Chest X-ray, PA view. Patient: 55 years old, sex F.
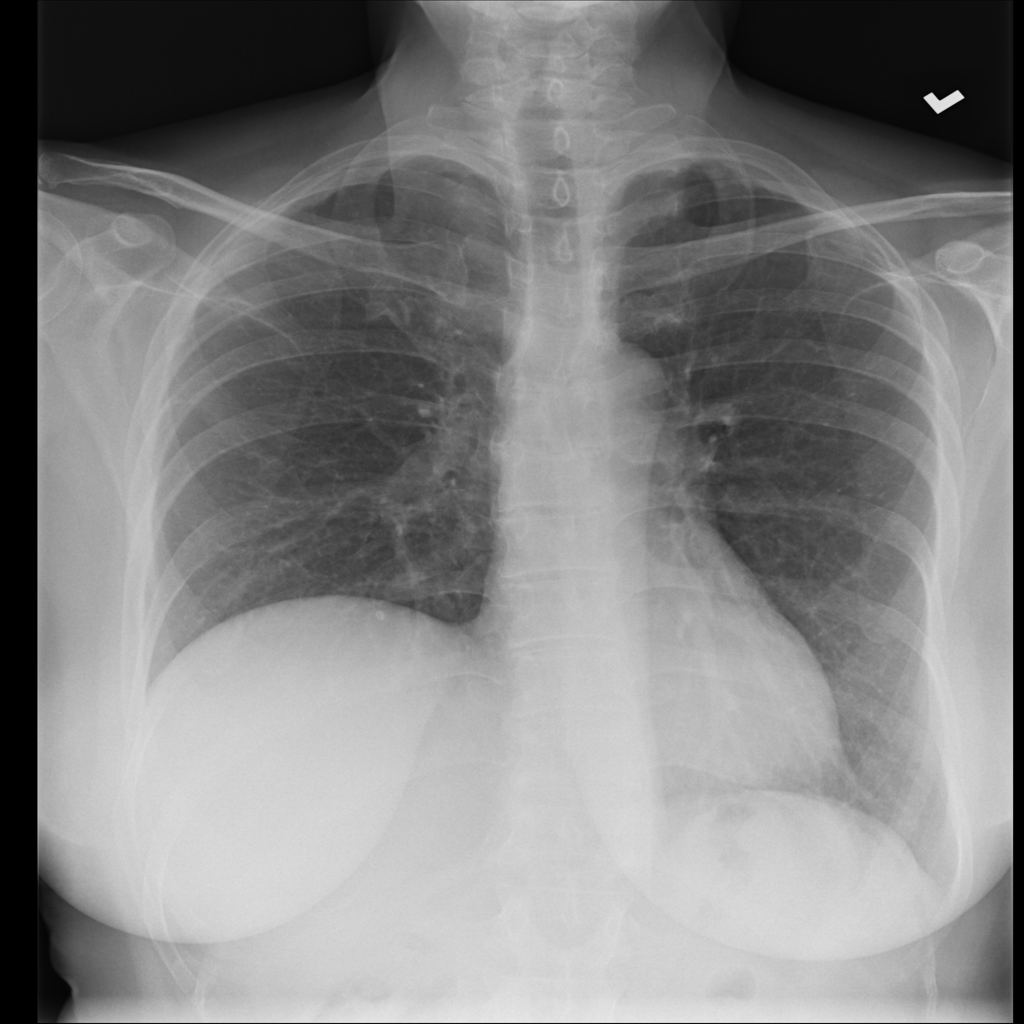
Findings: No Finding